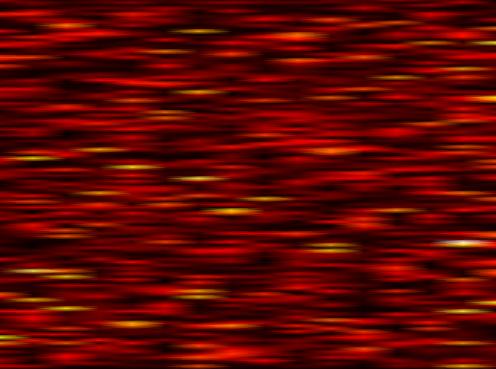
Label: OFDM